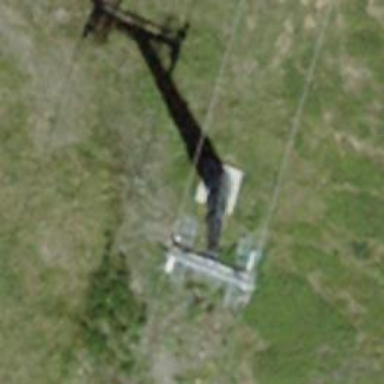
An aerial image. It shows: Pylon used for aerialway.